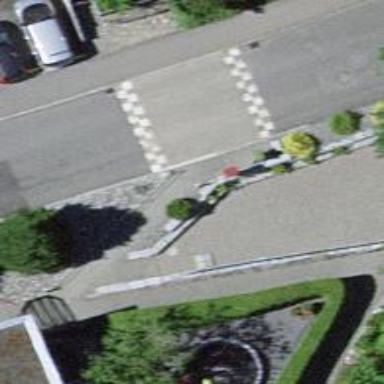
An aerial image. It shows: Kerb barrier.